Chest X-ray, PA view. Patient: 42 years old, sex F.
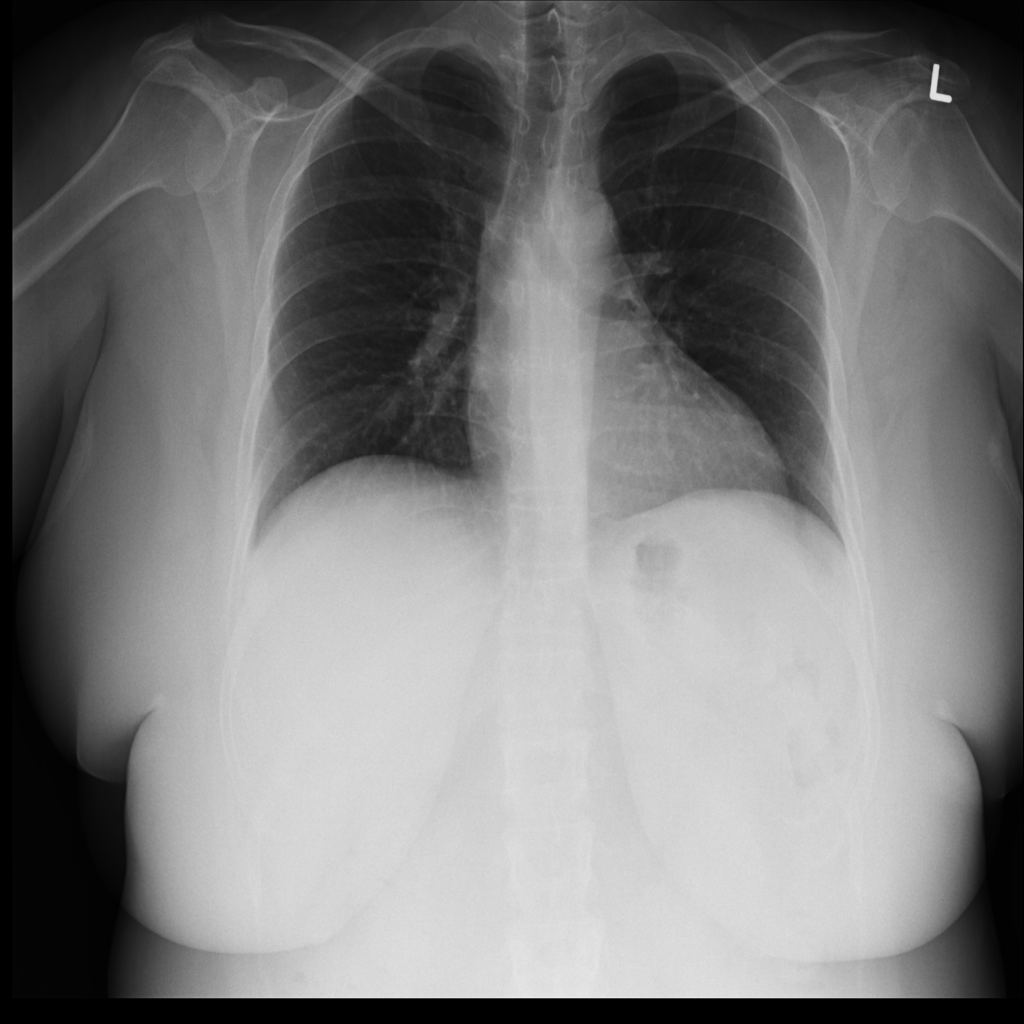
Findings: Infiltration